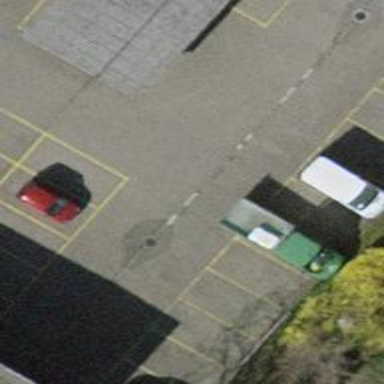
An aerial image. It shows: Parking aisle designated as service road.